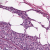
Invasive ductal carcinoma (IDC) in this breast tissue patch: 1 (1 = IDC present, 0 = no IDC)